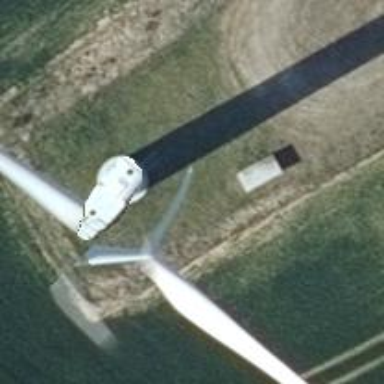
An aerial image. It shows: Wind generator using horizontal axis wind turbines.